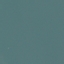
Label: SeaLake